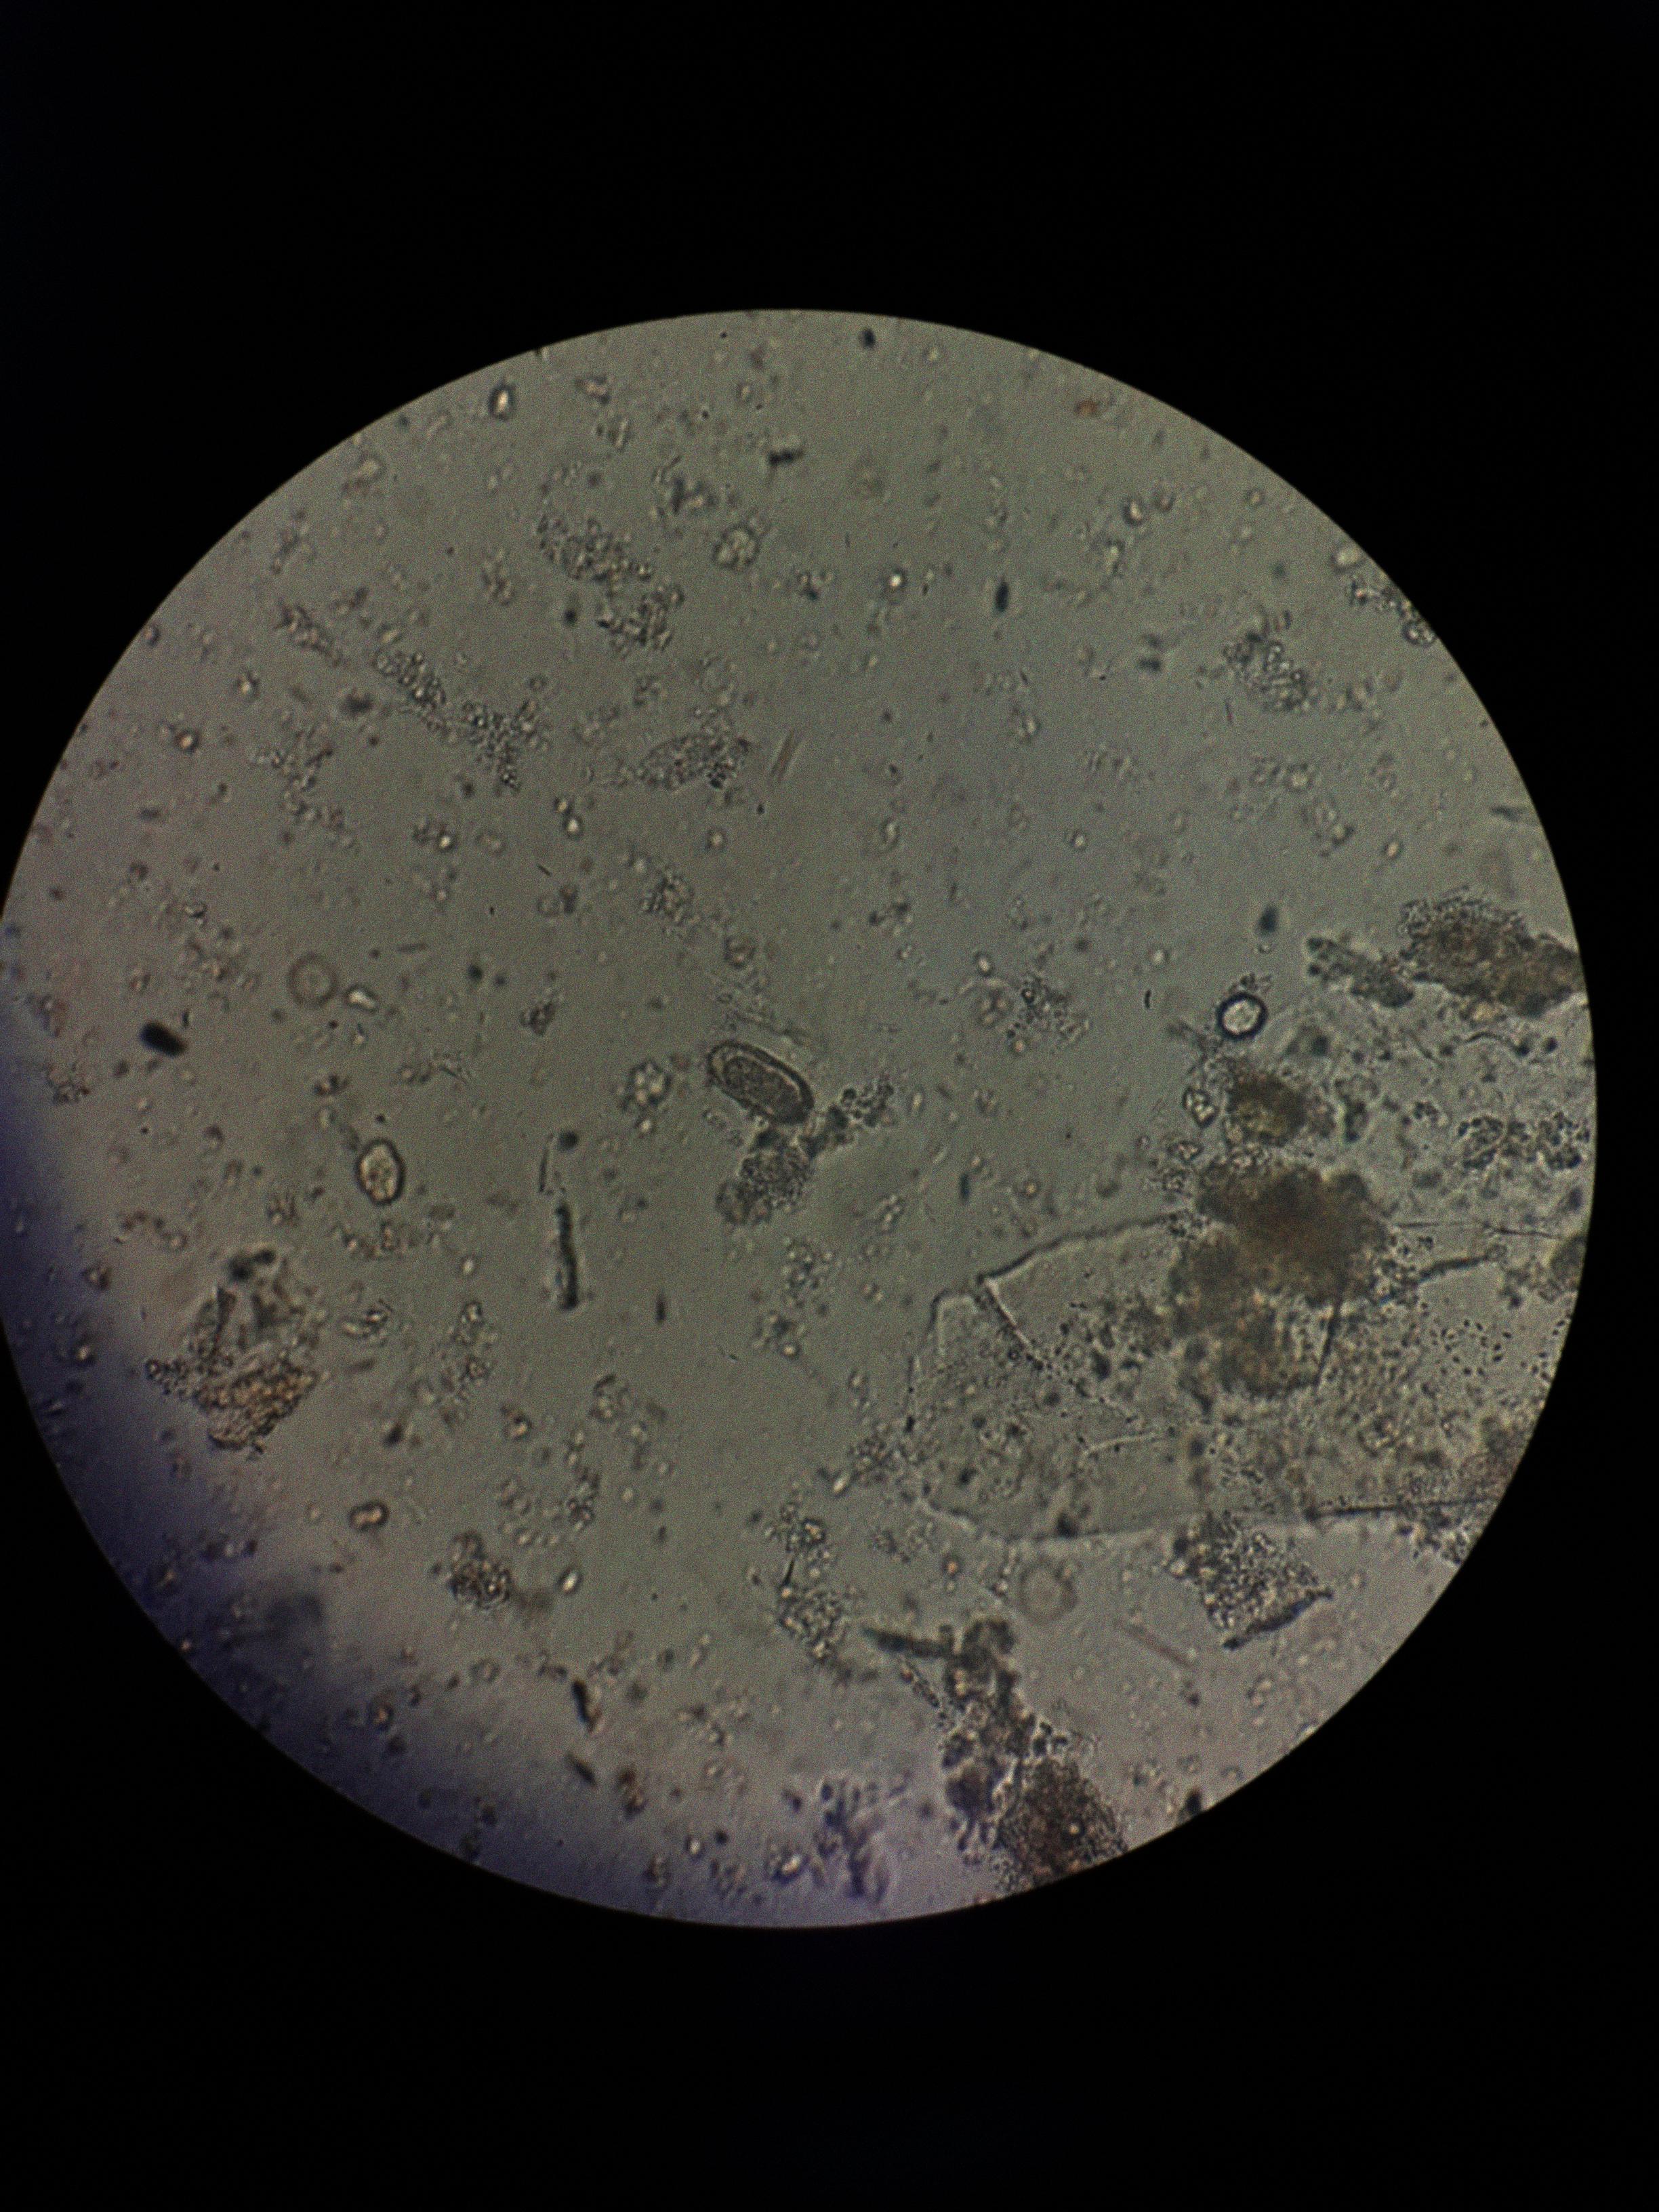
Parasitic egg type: Capillaria philippinensis